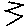
Label: zigzag